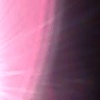
Label: sunburn